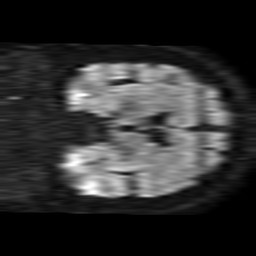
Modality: TRACE
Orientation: coronal
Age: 48
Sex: male
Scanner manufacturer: philips
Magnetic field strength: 1.5 T
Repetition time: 3.389 s
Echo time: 0.06899 s